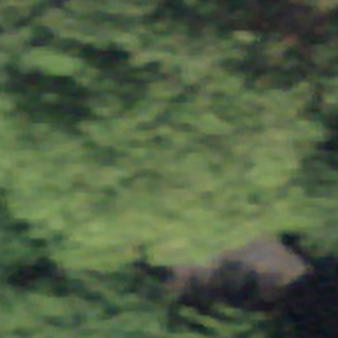
Label: other